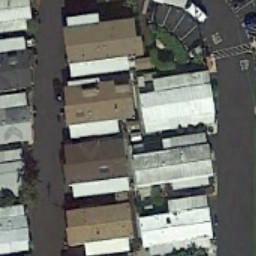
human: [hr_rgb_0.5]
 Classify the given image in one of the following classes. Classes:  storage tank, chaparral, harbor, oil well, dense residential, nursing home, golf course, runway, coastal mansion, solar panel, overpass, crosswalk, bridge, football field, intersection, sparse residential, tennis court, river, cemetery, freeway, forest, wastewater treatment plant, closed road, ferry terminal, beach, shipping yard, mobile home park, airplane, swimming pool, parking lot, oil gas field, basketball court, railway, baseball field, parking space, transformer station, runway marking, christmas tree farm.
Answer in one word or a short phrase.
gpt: mobile home park